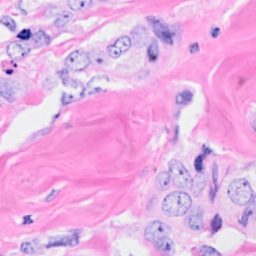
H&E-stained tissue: Breast